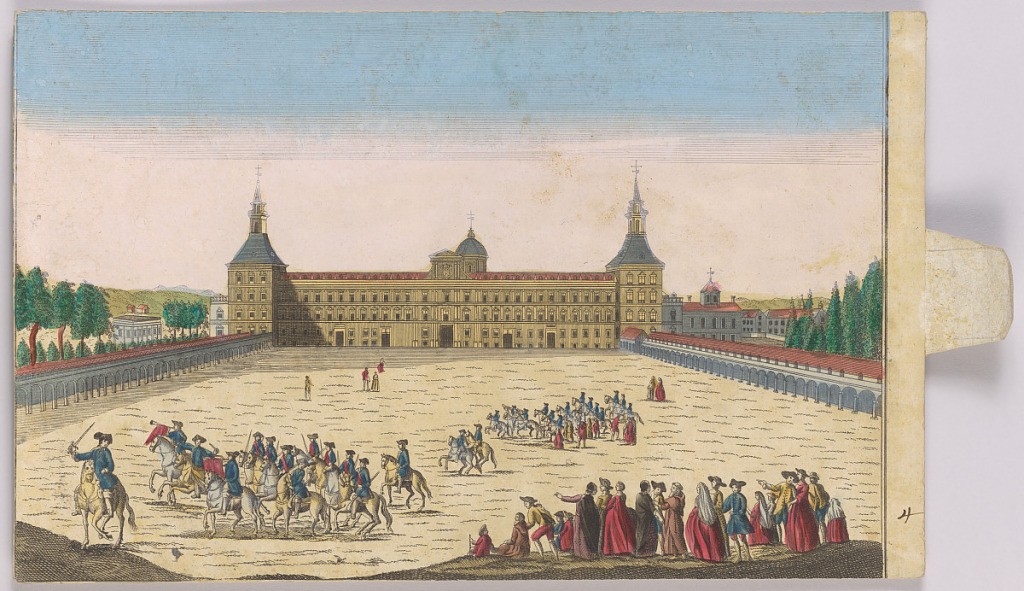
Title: Peep-Show Print
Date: mid-18th century
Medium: Engraving and brush and wash on paper
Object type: Print
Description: Peep-show print